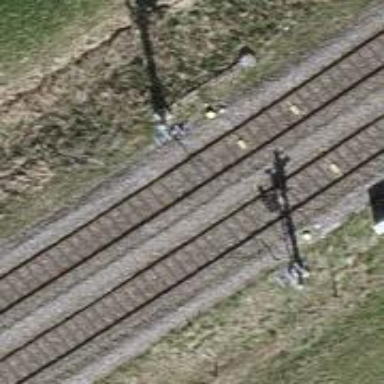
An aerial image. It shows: Railway signal.